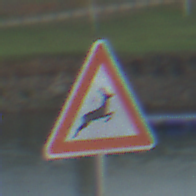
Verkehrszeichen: WildwechselLinks
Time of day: SunriseSunset
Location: Outdoor (RoadRail)
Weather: PartlyCloudy
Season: NotSpecified
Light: Natural